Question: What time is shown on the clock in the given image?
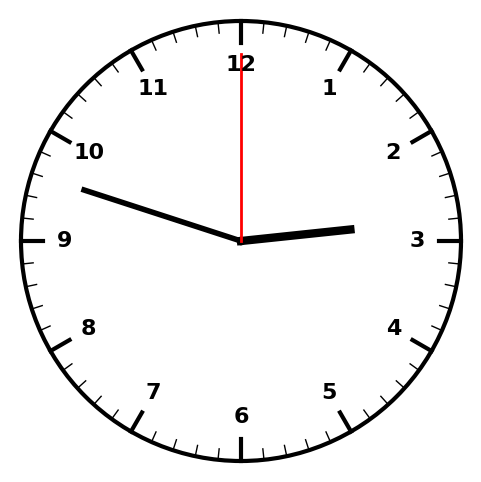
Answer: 02:48:00